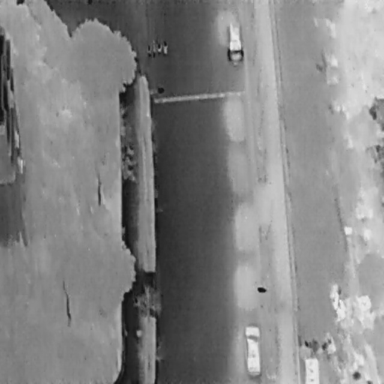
There are two Cars in the infrared image.